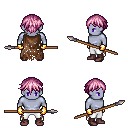
a pixel art fantasy rpg character, male body template, dark elf, purple skin, brown tattered cape, white pants, pink short bangs hairstyle, gold gloves, maroon shoes, spear, four views (front, back, left, right), 2x2 character sprite sheet, small pixel art, hard edges, no anti-aliasing